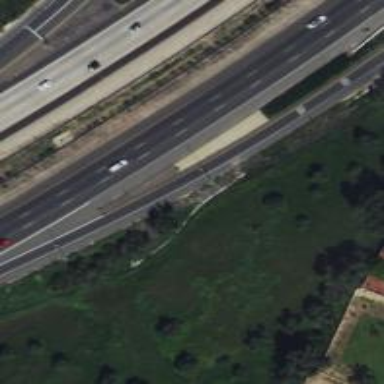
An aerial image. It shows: Motorway link.